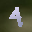
Label: 4